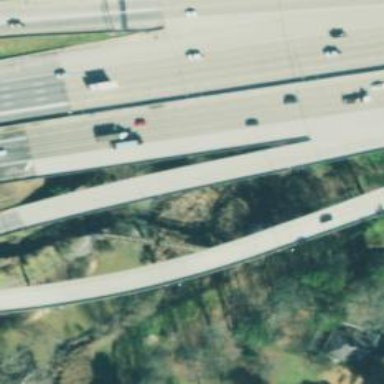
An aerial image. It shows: Bridge on motorway link.